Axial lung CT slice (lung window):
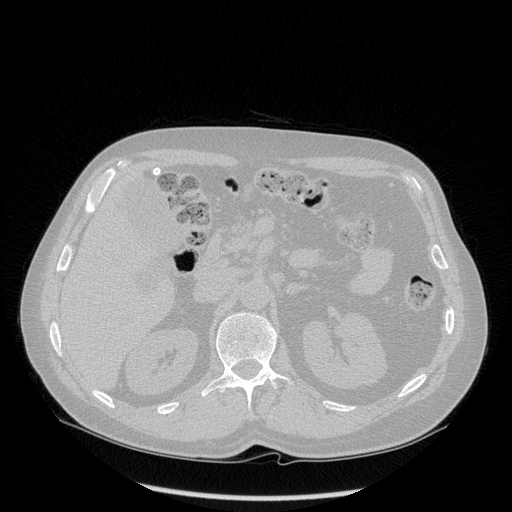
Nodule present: no